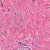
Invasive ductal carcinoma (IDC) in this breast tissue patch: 0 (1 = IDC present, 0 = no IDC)